Question: i'am new with extjs. i have an application asp.net mvc with integrated extjs 4.2 mvc. My application will have multi windows. now i one menu with button and onclick event button open the windows. have two windows. each windows there is a grid with different store, but when i open the windows, extjs load wrong store. i don't understand. the store is setting autoload:false. but don't work =(.
store UtenteStore.js:
'''
Ext.define('MyApp.store.UtenteStore', {
extend: 'Ext.data.Store',
requires: [
'MyApp.model.utenteData'
],
constructor: function (cfg) {
var me = this;
cfg = cfg || {};
me.callParent([Ext.apply({
autoLoad: false,
autoSave: false,
model: 'MyApp.model.utenteData',
storeId: 'MyJsonStore',
idProperty: 'Id',
proxy: proxy
}, cfg)]);
}
});
var writer = new Ext.data.JsonWriter({
type: 'json',
writeAllFields: true,
allowSingle: false
});
var reader = new Ext.data.JsonReader({
totalProperty: 'total',
type: 'json',
successProperty: 'success',
messageProperty: 'message'
});
var proxy = new Ext.data.HttpProxy({
timeout: 120000,
noCache: false,
reader:reader,
writer: writer,
type: 'ajax',
api: {
read: '/Clienti/Get',
create: '/Clienti/Update',
update: '/Clienti/Update',
destroy: '/Clienti/Delete'
},
headers: {
'Content-Type': 'application/json; charset=UTF-8'
}
});
'''
store FornitoreStore.js:
'''
Ext.define('MyApp.store.FornitoriStore', {
extend: 'Ext.data.Store',
requires: [
'MyApp.model.fornitoriData'
],
constructor: function (cfg) {
var me = this;
cfg = cfg || {};
me.callParent([Ext.apply({
autoLoad: false,
autoSave: false,
model: 'MyApp.model.fornitoriData',
storeId: 'MyJsonStore2',
idProperty: 'Id',
proxy: proxy
}, cfg)]);
}
});
var writer = new Ext.data.JsonWriter({
type: 'json',
writeAllFields: true,
allowSingle: false
});
var reader = new Ext.data.JsonReader({
totalProperty: 'total',
type: 'json',
successProperty: 'success',
messageProperty: 'message'
});
var proxy = new Ext.data.HttpProxy({
timeout: 120000,
noCache: false,
reader: reader,
writer: writer,
type: 'ajax',
api: {
read: '/Fornitori/Lista',
create: '',
update: '',
destroy: ''
},
headers: {
'Content-Type': 'application/json; charset=UTF-8'
}
});
'''
this is my first windows Clienti.js:
'''
var editor = Ext.create('Ext.grid.plugin.CellEditing', {
clicksToEdit: 1
});
Ext.define('MyApp.view.clienti.Clienti', {
extend: 'Ext.window.Window',
height:600,
width: 800,
shadow: 'drop',
collapsible: true,
title: 'Lista Clienti',
maximizable: true,
initComponent: function() {
var me = this;
Ext.applyIf(me, {
items: [
{
xtype: 'gridpanel',
id: 'gridpanelId',
header:false,
store:'MyApp.store.UtenteStore',
forceFit: true,
columnLines: true,
autoResizeColumns: true,
selType: 'rowmodel',
columns: [
{
dataIndex: 'CodiceCliente',
text: 'Codice',
filter: {
type: 'int',
minValue: 1
}
},
{
xtype: 'gridcolumn',
dataIndex: 'DescrizioneCliente',
text: 'Descrizione',
editor: {
xtype: 'textfield',
allowBlank: true
},
filter: true
},
{
xtype: 'datecolumn',
dataIndex: 'date',
text: 'Date'
},
{
xtype: 'booleancolumn',
dataIndex: 'bool',
text: 'Boolean'
}
],
listeners: {
afterrender: {
fn: me.loadDb,
scope: me
}
},
dockedItems: [
{
xtype: 'toolbar',
dock: 'top',
items: [
{
xtype: 'button',
text: 'Inserisci',
listeners: {
click: {
fn: me.inserisciClick,
scope: me
}
}
},
{
xtype: 'button',
text: 'Elimina',
listeners: {
click: {
fn: me.eliminaClick,
scope: me
}
}
},
{
xtype: 'button',
text: 'Salva',
listeners: {
click: {
fn: me.salvaClick,
scope: me
}
}
}
]
}
],
plugins: [editor, {
ptype: 'filterbar',
renderHidden: false,
showShowHideButton: true,
showClearAllButton: true
}]
}
]
});
me.callParent(arguments);
},
loadDb: function (component, eOpts) {
},
inserisciClick: function (button, e, eOpts) {
editor.cancelEdit();
Ext.getCmp('gridpanelId').getStore().insert(0, "");
editor.startEdit(0, 0);
},
eliminaClick: function (button, e, eOpts) {
var sm = Ext.getCmp('gridpanelId').getSelectionModel();
Ext.getCmp('gridpanelId').getStore().remove(sm.getSelection());
},
salvaClick: function(button, e, eOpts) {
Ext.getCmp('gridpanelId').getStore().sync();
}
});
'''
this is my second windows ListaFornitori.js:
'''
Ext.define('MyApp.view.fornitori.ListaFornitori', {
extend: 'Ext.window.Window',
height: 600,
width: 900,
layout: {
type: 'absolute'
},
title: 'Lista Fornitori',
initComponent: function () {
var me = this;
Ext.applyIf(me, {
items: [
{
xtype: 'tabpanel',
activeTab: 0,
items: [
{
xtype: 'panel',
title: 'Lista',
items: [
{
xtype: 'gridpanel',
id: 'grdListaFornitori',
height: 362,
header: false,
store:'MyApp.store.FornitoriStore',
forceFit: true,
columnLines: true,
autoResizeColumns: true,
title: '',
columns: [
{
xtype: 'gridcolumn',
dataIndex: 'CodiceFornitore',
text: 'Codice',
filter: {
type: 'int',
minValue: 1
}
},
{
xtype: 'gridcolumn',
dataIndex: 'DescrizioneFornitore',
text: 'Descrizione',
filter:true
}
],
plugins: [{
ptype: 'filterbar',
renderHidden: false,
showShowHideButton: true,
showClearAllButton: true
}],
viewConfig: {
preserveScrollOnRefresh: true,
listeners: {
afterrender: {
fn: me.loadDb,
scope: me
},
celldblclick: {
fn: me.editClick,
scope: me
}
}
}
}
]
}
]
},
{
xtype: 'button',
x: 750,
y: 450,
text: 'Inserisci',
icon: '/Scripts/ext-4.2/resources/ico/add.png',
listeners: {
click: {
fn: me.inserisciClick,
scope: me
}
}
}
]
});
me.callParent(arguments);
},
loadDb: function (component, eOpts) {
},
editClick: function (tableview, td, cellIndex, record, tr, rowIndex, e, eOpts) {
Ext.create('MyApp.view.fornitori.InsFornitori', { rIx: rowIndex }).show();
},
inserisciClick: function(button, e, eOpts) {
Ext.create('MyApp.view.fornitori.InsFornitori').show();
}
});
'''
Infine this is my app.js:
'''
Ext.Loader.setConfig({
enabled: true,
disableCaching: true,
paths : {
'MyApp' : '../MyApp'
}
});
Ext.application({
models: [
'utenteData',
'fornitoriData'
],
stores: [
'MyApp.store.UtenteStore',
'MyApp.store.FornitoriStore'
],
views: [
'clienti.Clienti',
'MyViewport',
'fornitori.InsFornitori',
'fornitori.ListaFornitori',
'fornitori.Fornitori'
],
autoCreateViewport: true,
name: 'MyApp',
appFolder: '../MyApp',
});
'''
and this my strucut:

could someone help me? It is some days that I'm stuck?
sorry for my english
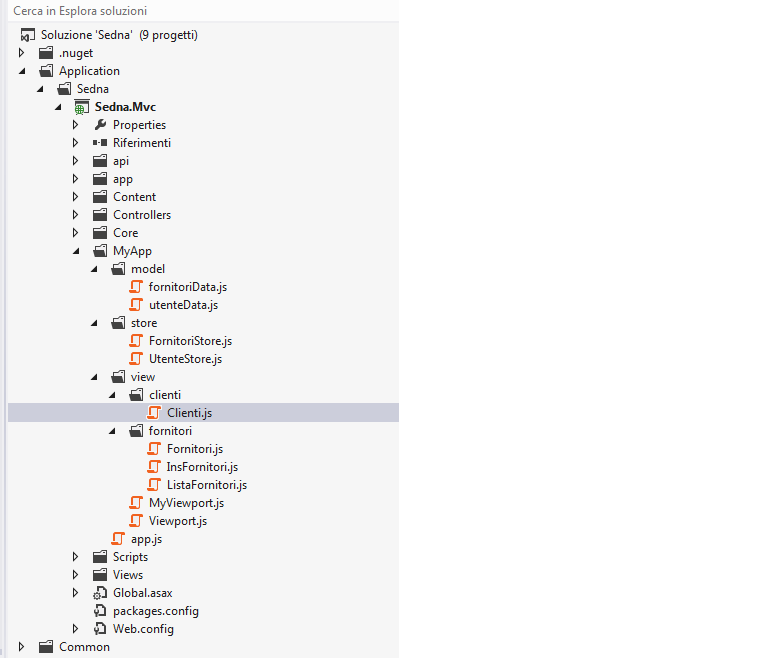
Answer: There are two ways:
## Option 1: This is tested.
'''
xtype: 'gridpanel',
id: 'grdListaFornitori',
... ...
listeners: {
render:{
scope: this,
fn: function(grid) {
//load store after the grid is done rendering
grid.getStore().load();
}
}
}
'''
## Option 2: Didn't try this option yet. But It should work.
'''
loadDb: function (component, eOpts) {
component.ownerCt.getStore().load();
},
'''